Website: apple
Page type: customer-info-address
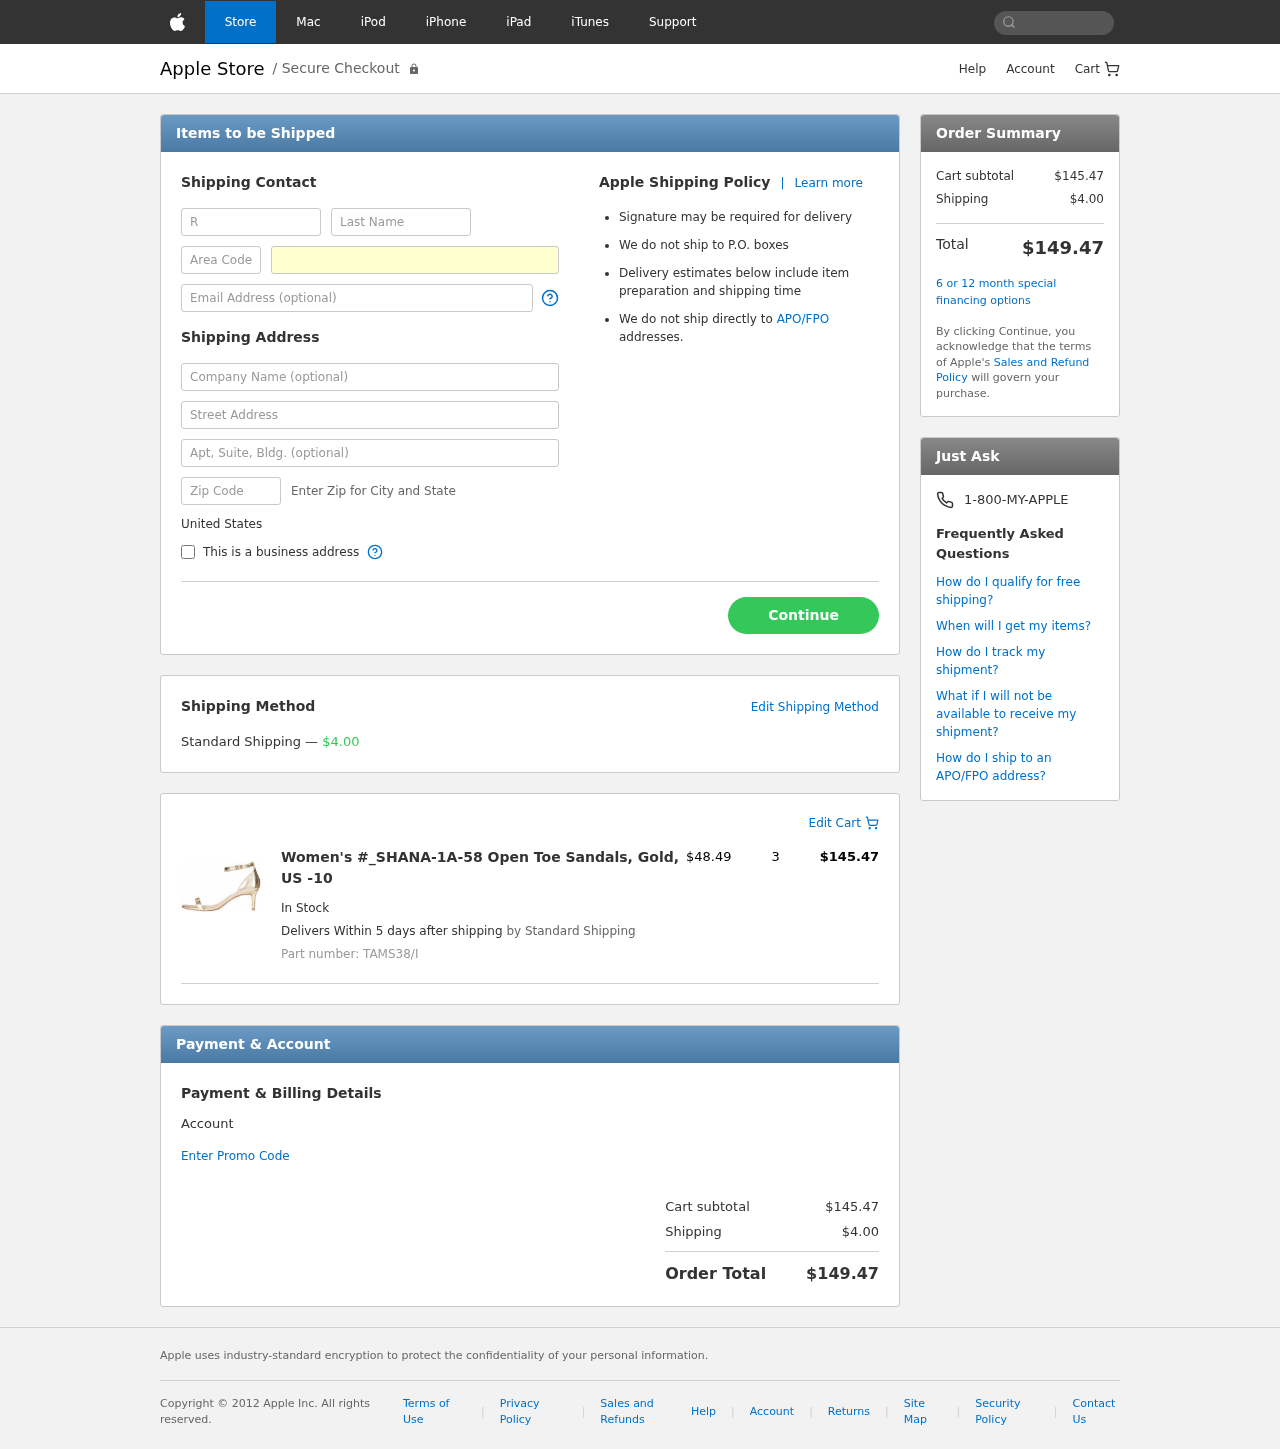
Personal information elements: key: PII_COUNTRY
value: United States
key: PII_FIRSTNAME
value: Renee
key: PII_LASTNAME
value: Mejia
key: PII_PHONE_AREA
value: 278
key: PII_PHONE_LINE
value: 7927
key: PII_EMAIL
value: reneemejia@gmail.com
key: PII_STREET
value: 978 Mary Brooks Suite 378
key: PII_STREET2
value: Suite 094
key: PII_POSTCODE
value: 64190
Product elements: key: PRODUCT1_NAME
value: Women's #_SHANA-1A-58 Open Toe Sandals, Gold, US -10
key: PRODUCT1_PRICE
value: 48.49
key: PRODUCT1_QUANTITY
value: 3
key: PRODUCT1_SKU
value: TAMS38/I
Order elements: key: ORDER_SHIPPING_COST
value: $4.00
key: ORDER_ITEM_TOTAL
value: $145.47
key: ORDER_SUBTOTAL
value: $145.47
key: ORDER_TOTAL
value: $149.47